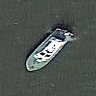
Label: civil